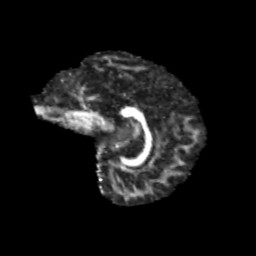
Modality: FA
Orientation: sagittal
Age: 10
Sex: male
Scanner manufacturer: siemens
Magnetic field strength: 3 T
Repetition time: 3.8 s
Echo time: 0.07 s